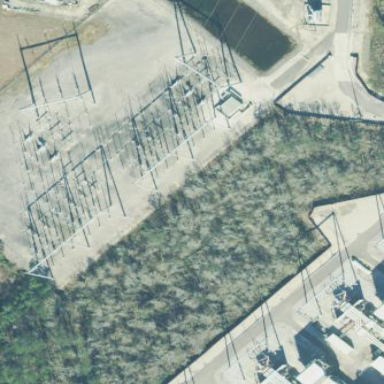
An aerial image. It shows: Power substation enclosed by fence.